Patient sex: M
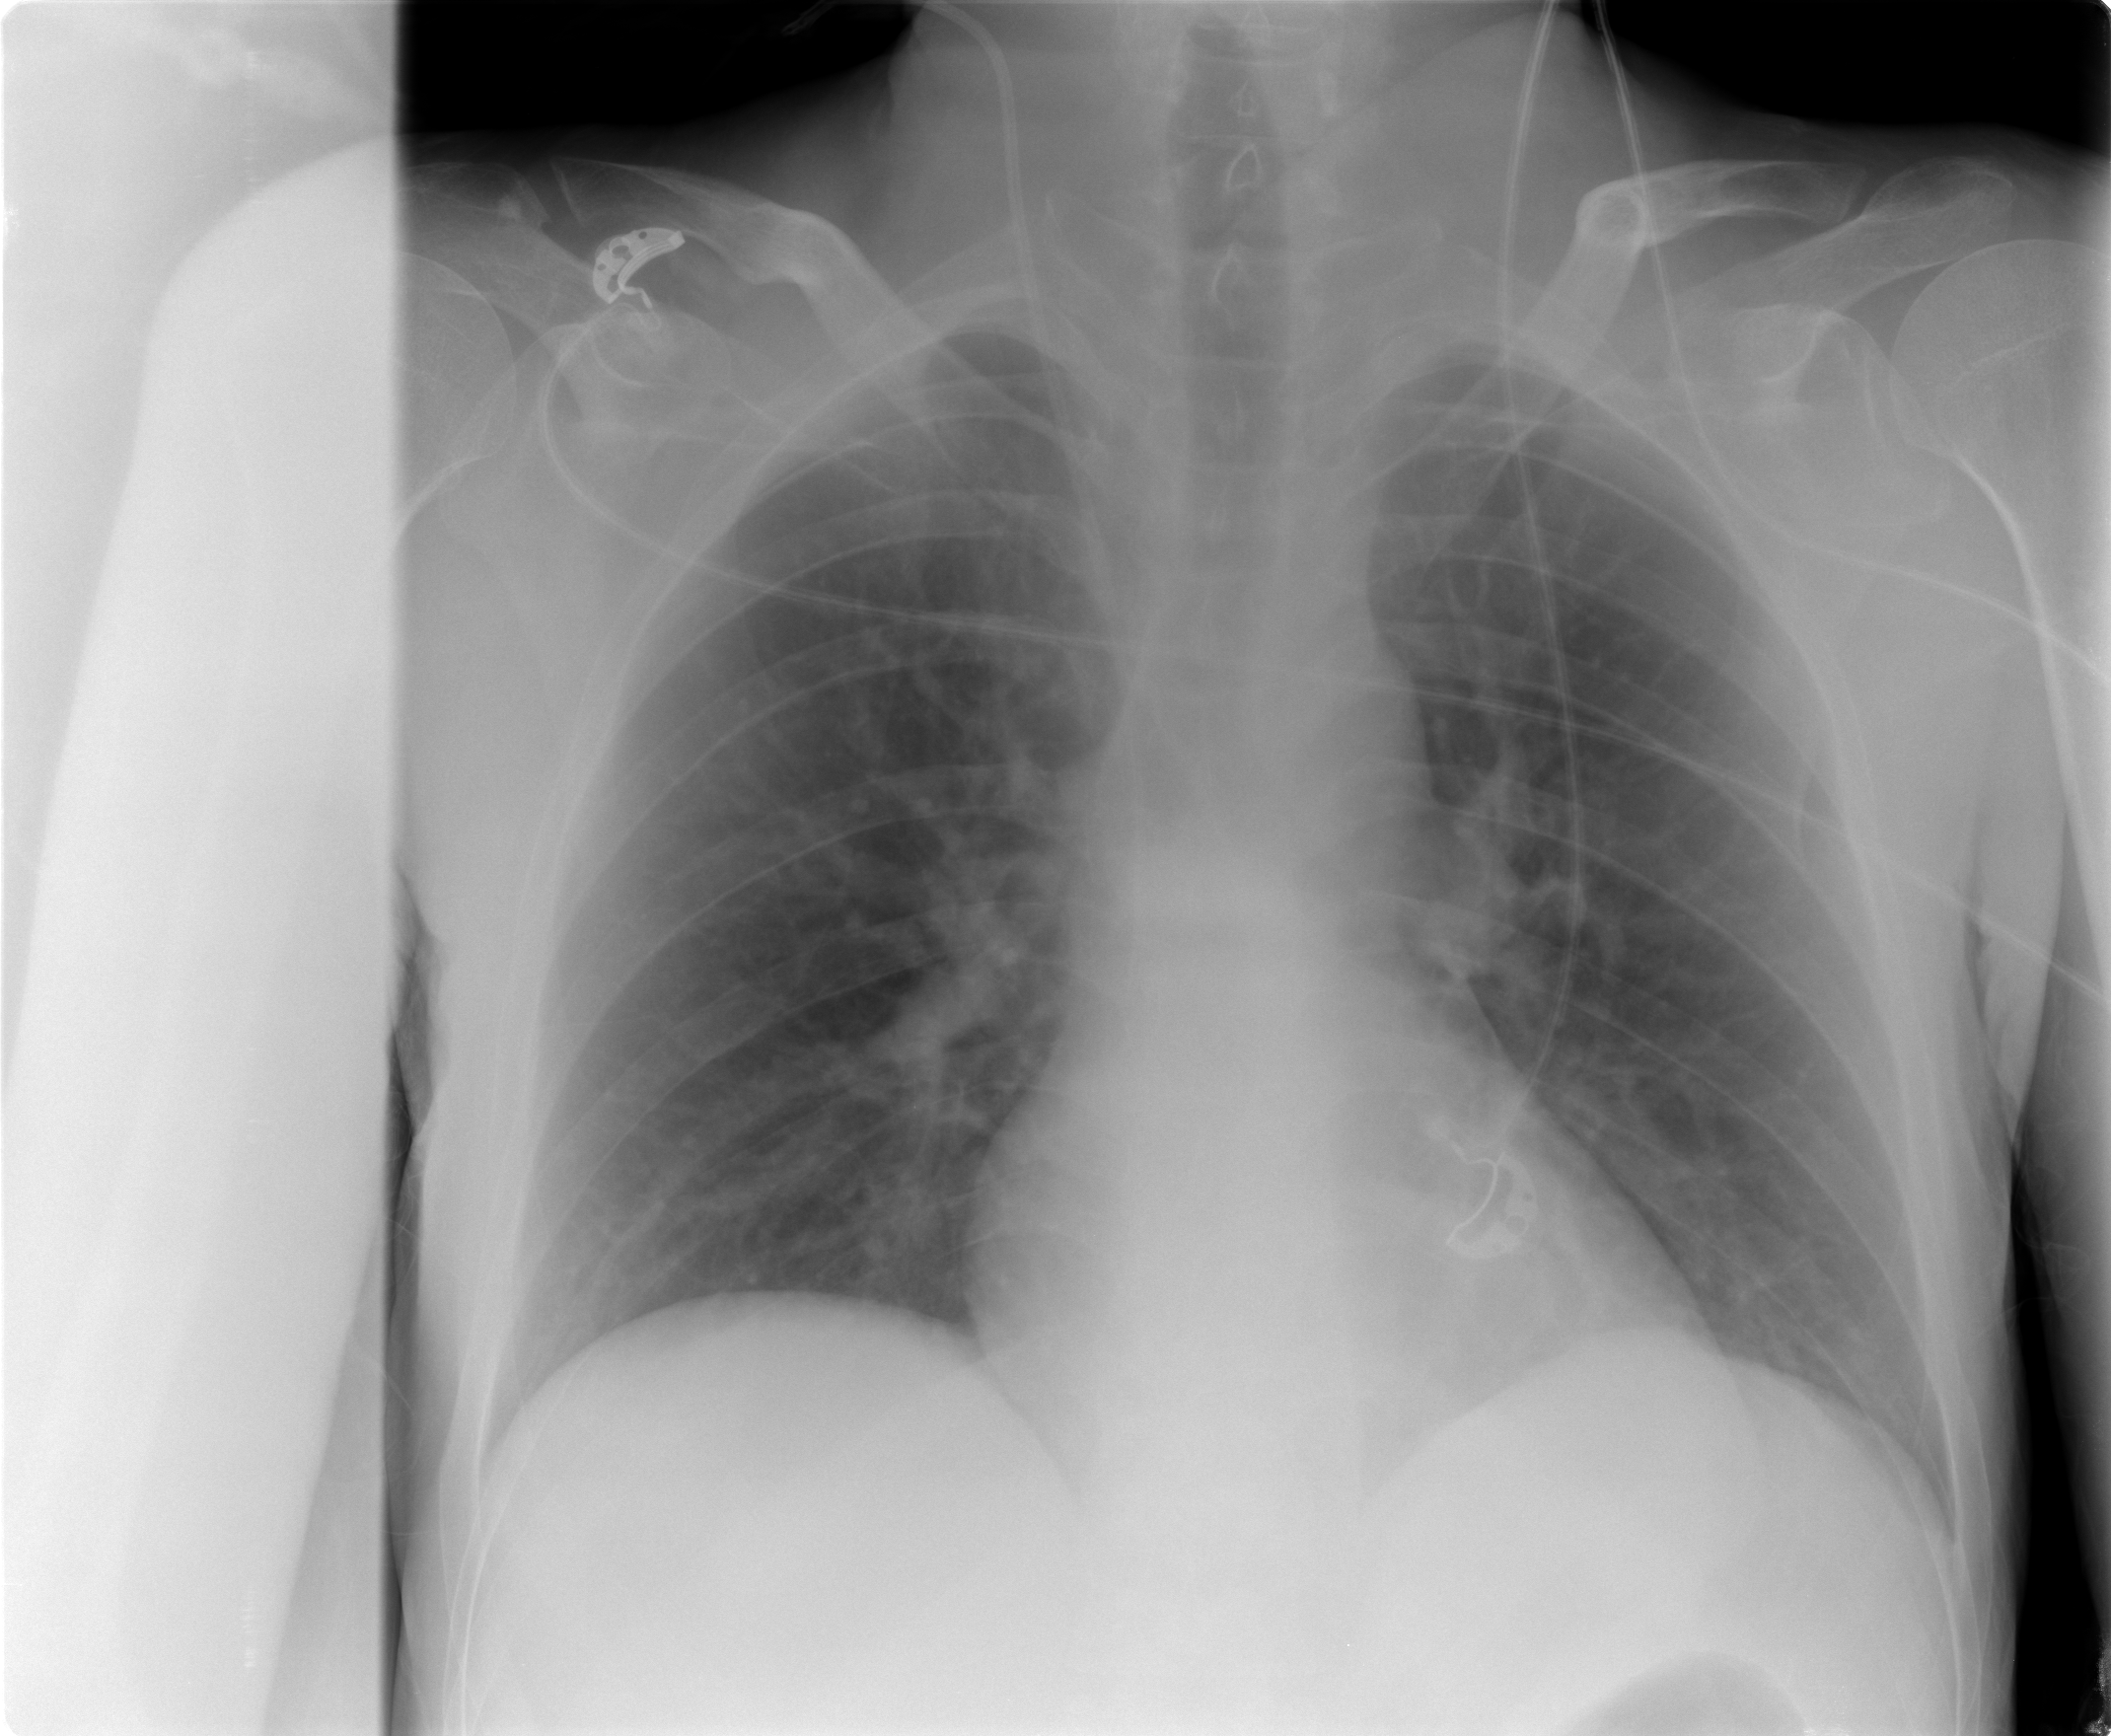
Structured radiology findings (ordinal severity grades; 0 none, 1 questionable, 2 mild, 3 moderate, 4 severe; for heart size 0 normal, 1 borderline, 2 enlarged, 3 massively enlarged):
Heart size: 0
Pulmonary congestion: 2
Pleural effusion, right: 0
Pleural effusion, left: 0
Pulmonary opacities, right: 0
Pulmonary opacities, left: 0
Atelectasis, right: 0
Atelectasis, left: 0